Question: I'm trying to create a 'VIEW' in my database, and it shows me
> "Incorrent syntax error"
Am I doing something wrong?

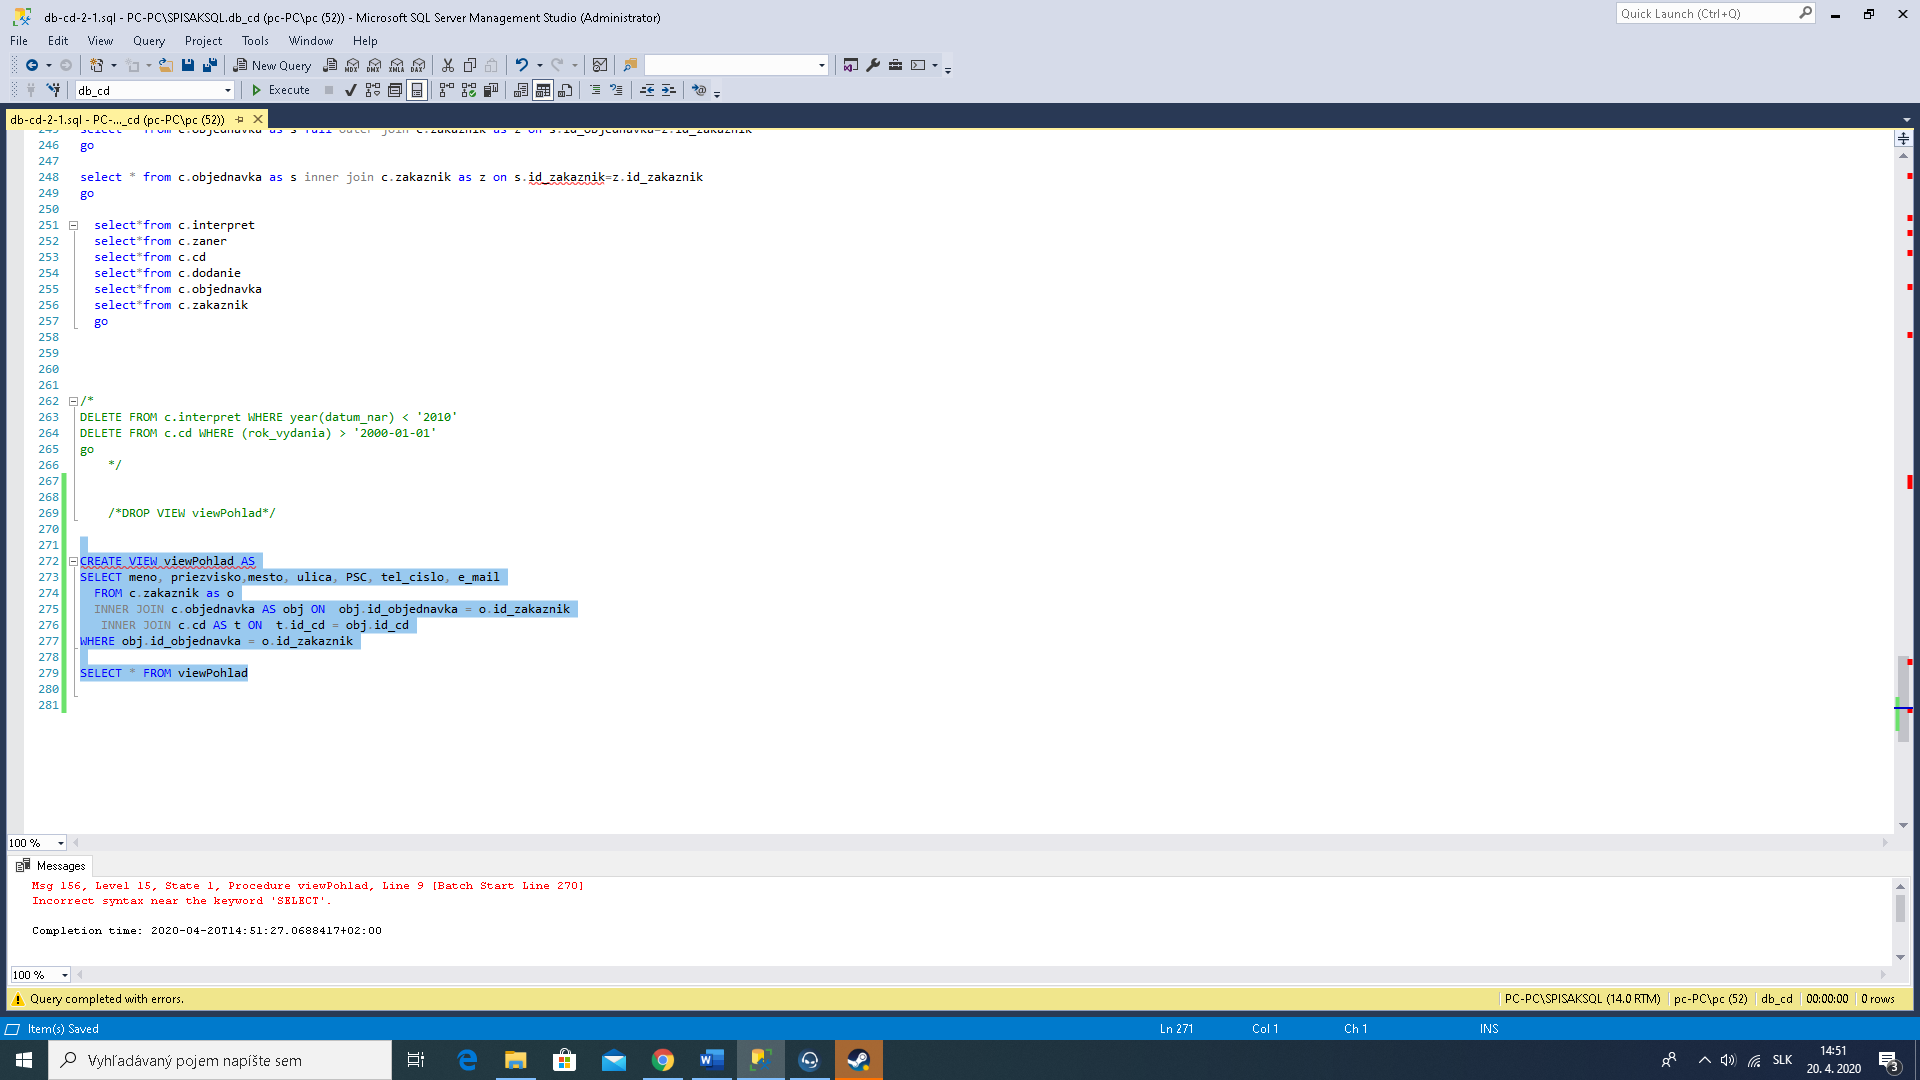
Answer: Include GO between your Create View and Select query (or) view should be the only statement.
'''
CREATE VIEW [dbo].[View_name] As
-- view logic
GO
Select * from table
'''